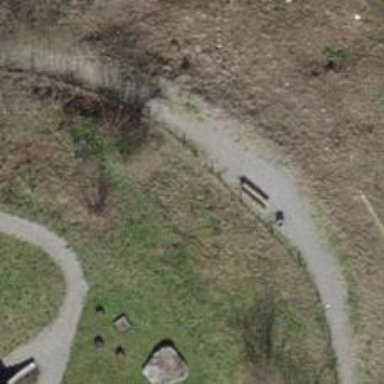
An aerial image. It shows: Bench for seating.